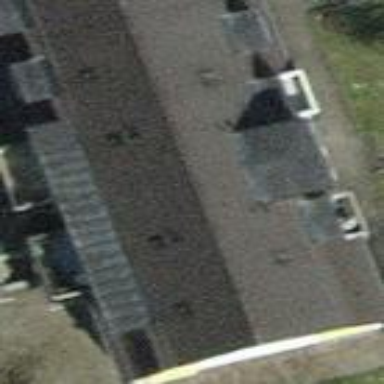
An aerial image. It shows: Apartments building with gambrel-shaped roof.